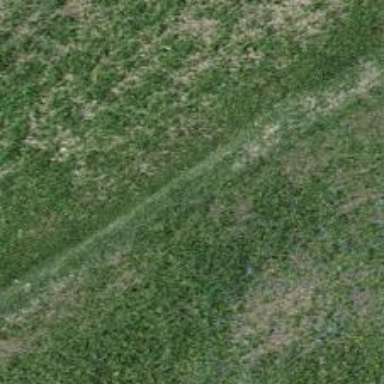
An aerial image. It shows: Grass track with grade4 quality surface.